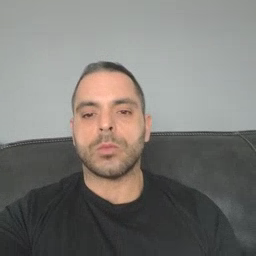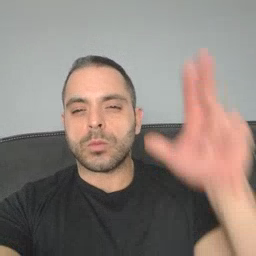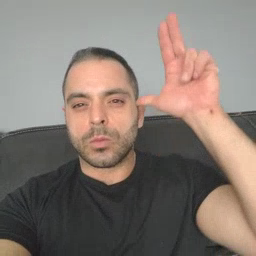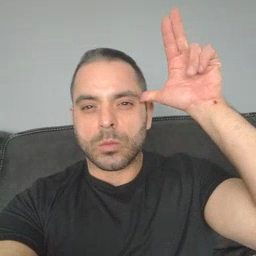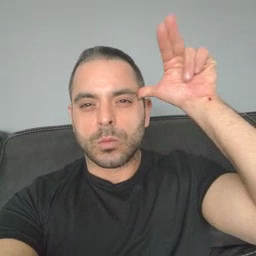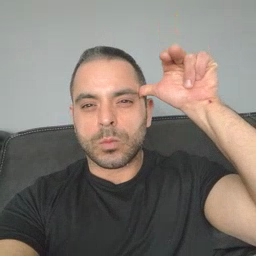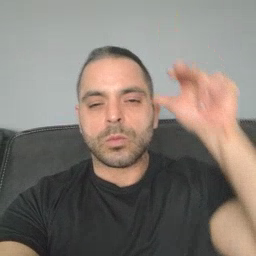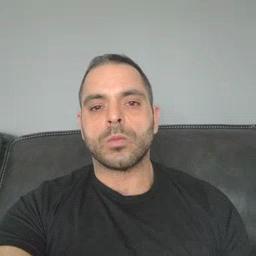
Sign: horse